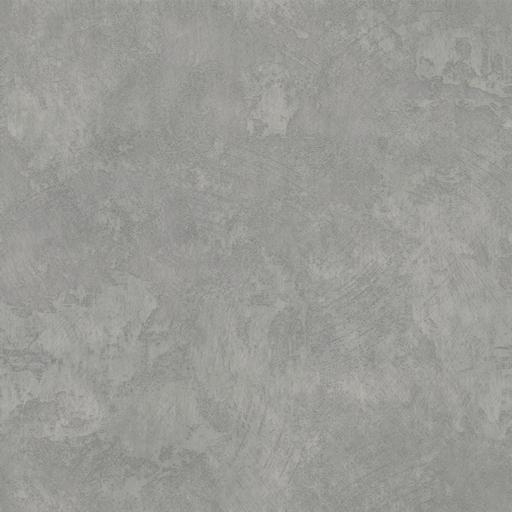
Tags: plaster wall white